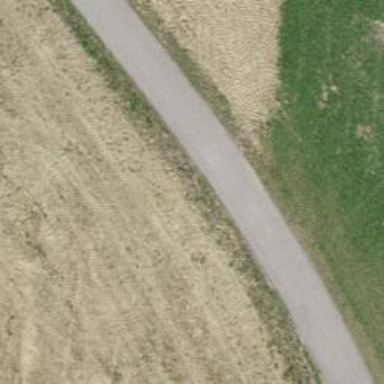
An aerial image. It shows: Asphalt track with grade1 tracktype.